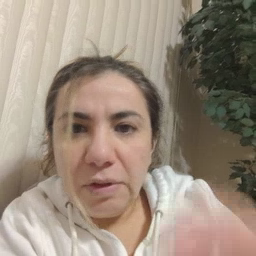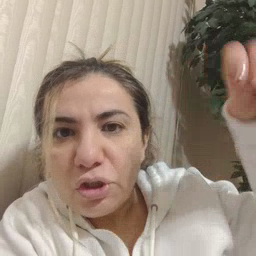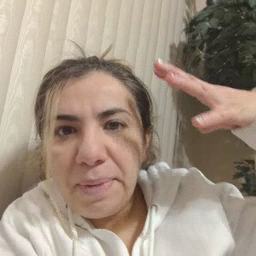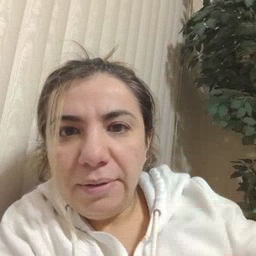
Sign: sun